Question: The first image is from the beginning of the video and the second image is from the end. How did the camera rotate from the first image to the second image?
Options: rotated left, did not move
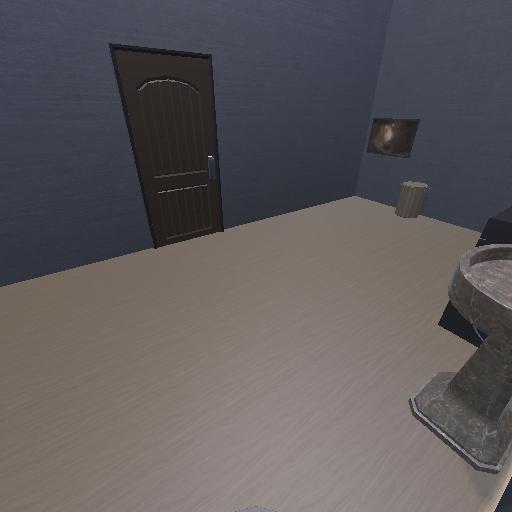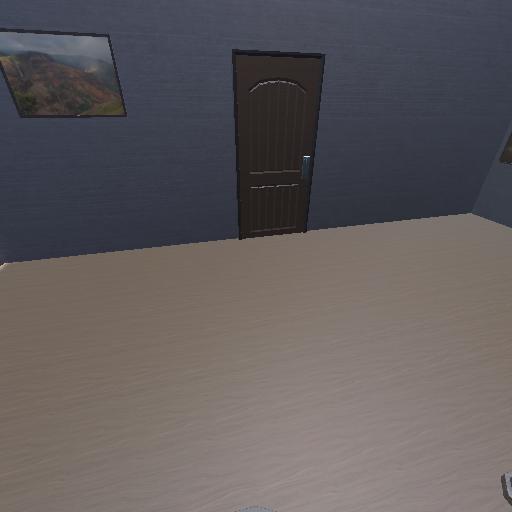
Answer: rotated left